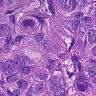
Metastatic tissue present: yes